Current action and preconditions to check: trajectory_clear

Your task: For each precondition in the list above, predict whether it will hold at this action.

Consider the current scene as observed from the mobile robot's camera, and analyze the predicted future states of all dynamic agents (e.g., people, animals, vehicles, or any moving entities) within the NEXT SECOND.

IMPORTANT: Only answer "very likely" if you are absolutely certain—based on strong, clear evidence—that a dynamic agent will violate the precondition in the predicted future state. Do NOT answer "very likely" for unlikely, ambiguous, or low-probability risks.

Ask yourself for each precondition: Is there a high probability, with clear and convincing evidence, that the predicted future states of any dynamic agent will interfere with the predicted future state of the currently executing action within the NEXT SECOND, causing that precondition to fail?

Assess the risk level based on these predictions. Use "likely" or "very likely" if motions create a clear risk of interference.

Use "neutral" or "improbable" if agents are nearby but their predicted paths are clearly diverging or non-conflicting.

Failure Risk Categories: "very improbable", "improbable", "neutral", "likely", "very likely"

Answer Format: Output ONLY the probability_of_failure value from these categories: "very improbable", "improbable", "neutral", "likely", "very likely"

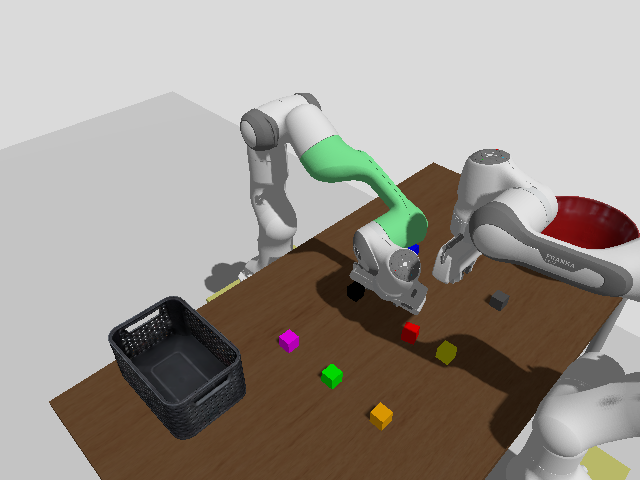

Answer: improbable